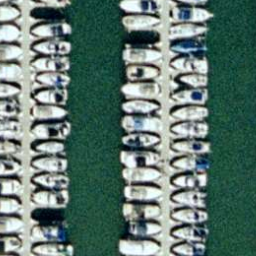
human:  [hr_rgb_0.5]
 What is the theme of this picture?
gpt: harbor

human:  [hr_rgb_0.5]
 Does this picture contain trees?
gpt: no

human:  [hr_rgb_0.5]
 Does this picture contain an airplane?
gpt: no

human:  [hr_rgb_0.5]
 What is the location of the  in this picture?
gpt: i cannot see it